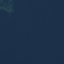
Land use / land cover: SeaLake